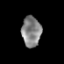
Tissue: prostate
Cell type: T cells
Senescence score: 0.1596
Nuclear area (px): 576
Mean DAPI intensity: 132.74